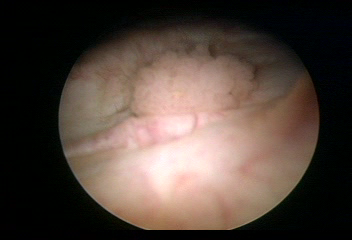
Modality: WLC
Class: Malignant
Subclass: LowGradePapillary
Lesion: L1
Stage: Ta
Morphology: Papillary
Bladder cancer association: Yes
Annotated structures: Tumor